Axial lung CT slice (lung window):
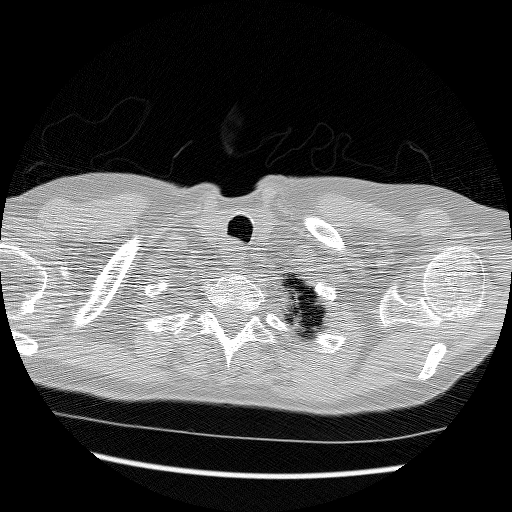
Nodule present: no